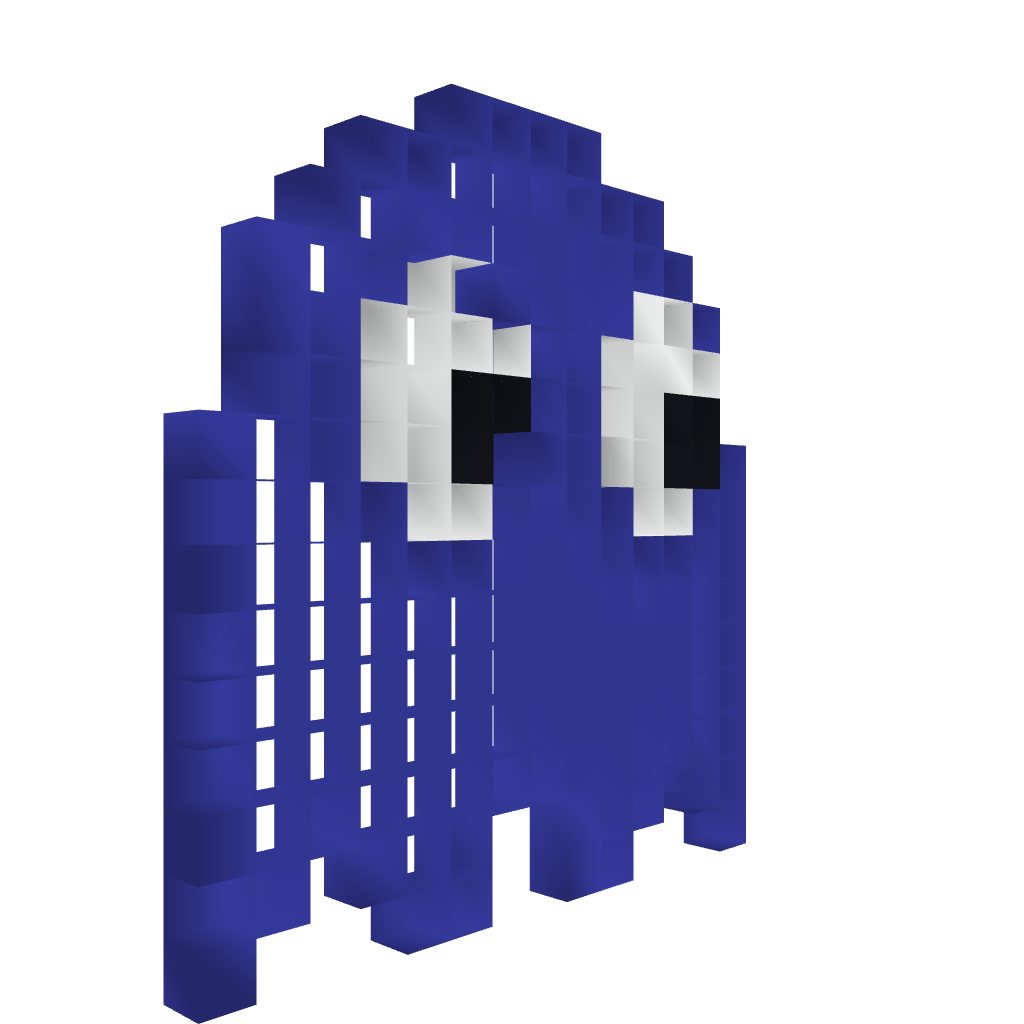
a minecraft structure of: PacMan